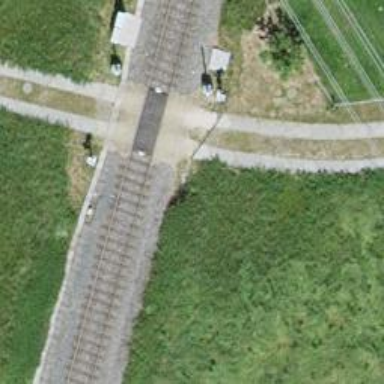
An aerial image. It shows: Railway level crossing.